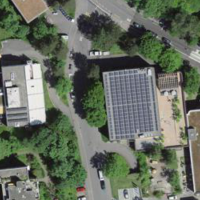
EUNIS habitat code: 55
Species observed at this site:
Larix decidua